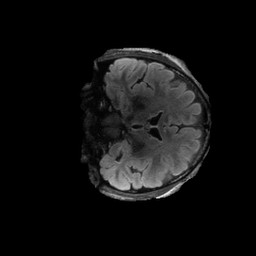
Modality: FLAIR
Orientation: coronal
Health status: ill
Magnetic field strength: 3 T